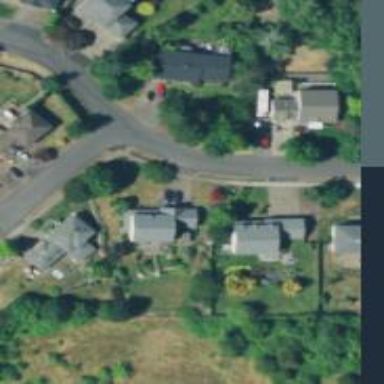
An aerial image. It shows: Residential road with sidewalk on the left.